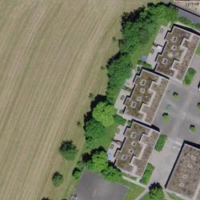
EUNIS habitat code: 54
Species observed at this site:
Sorbus aucuparia